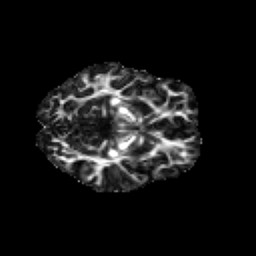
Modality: FA
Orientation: axial
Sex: female
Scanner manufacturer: siemens
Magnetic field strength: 3 T
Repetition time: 5 s
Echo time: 0.071 s